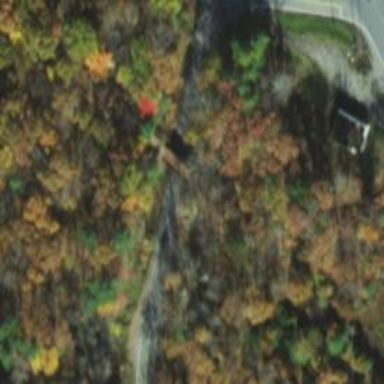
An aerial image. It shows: Preserved railway bridge over the rail line.